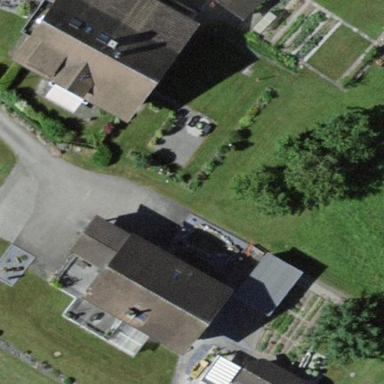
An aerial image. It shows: Farmyard area.